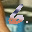
Label: 6